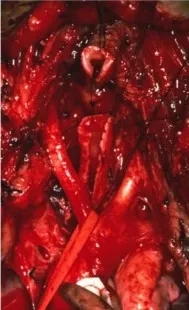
Intraoperative view of the trachea and the slide tracheoplasty procedure. , followed by vertical incisions of the proximal and distal parts.
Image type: medical_photograph (other_medical_photograph)